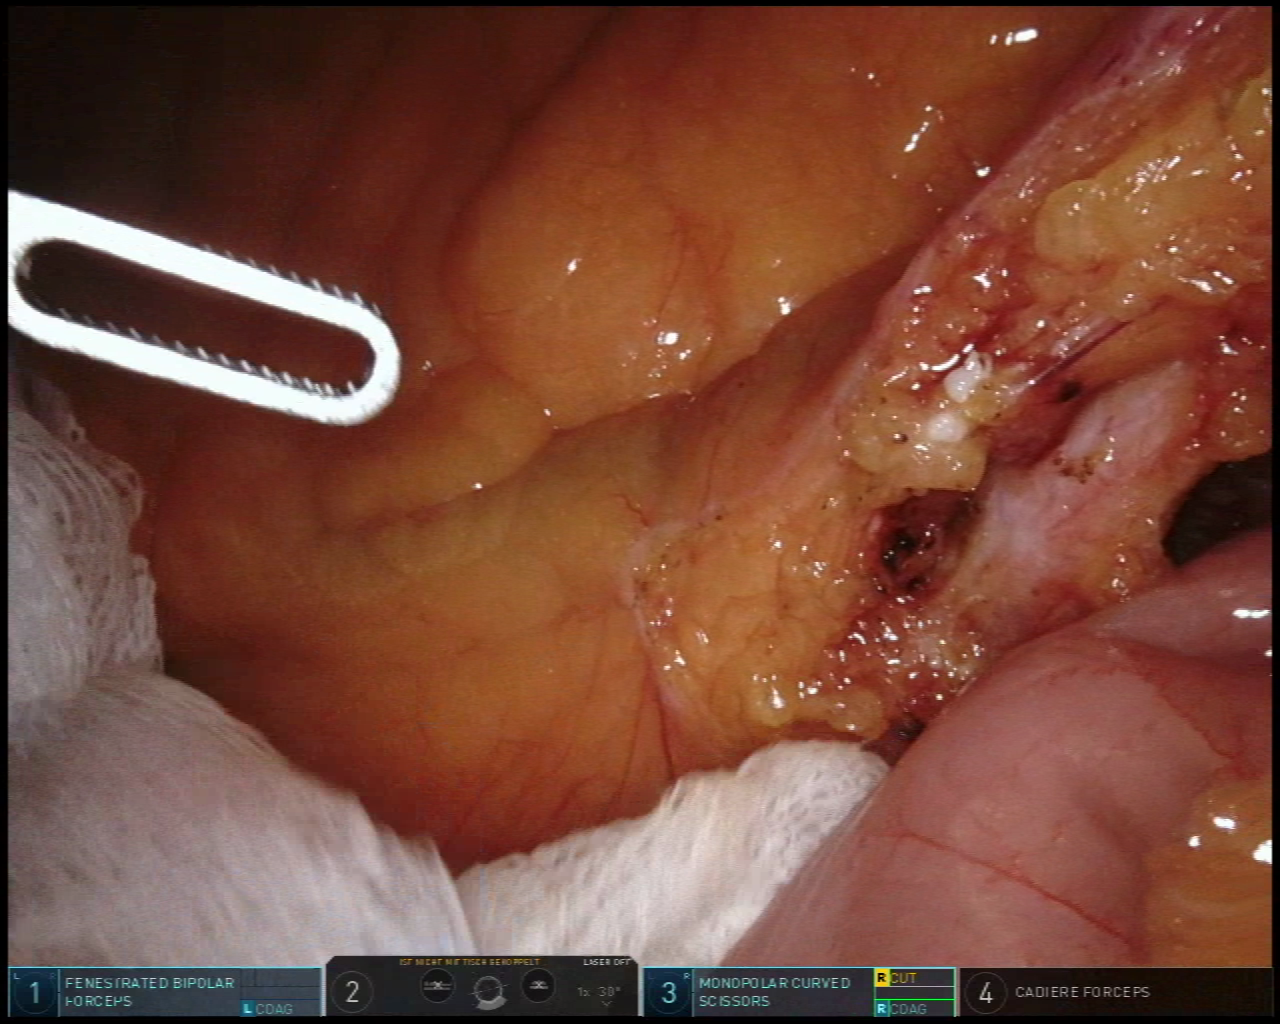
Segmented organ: inferior_mesenteric_artery
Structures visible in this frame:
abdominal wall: no
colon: no
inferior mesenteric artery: yes
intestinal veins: no
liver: no
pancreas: no
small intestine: yes
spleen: no
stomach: no
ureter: no
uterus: no
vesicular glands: no